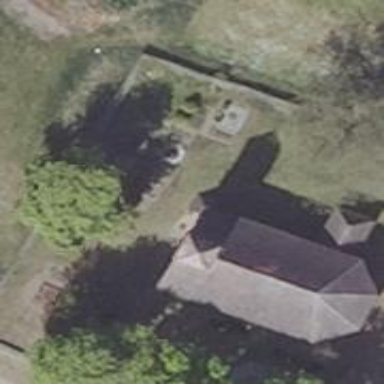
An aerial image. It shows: Church which is place of worship.